Question: I am using Python IDLE for Python 3.8.5. I save my code normally, but when I run the module(F5) This box appear again and again

I press save and run again but the same problem !!
I am using Pycharm and there are no problems with it
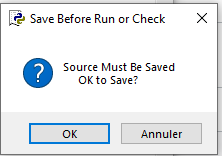
Answer: This is due to a bug that was <URL>.
The problem occurs with blank files (or at least no newline) created outside of IDLE and then edited with IDLE. The workaround for now is to create blank files with File => New on the IDLE menu, or add at least a newline ( or ) before editing with IDLE.